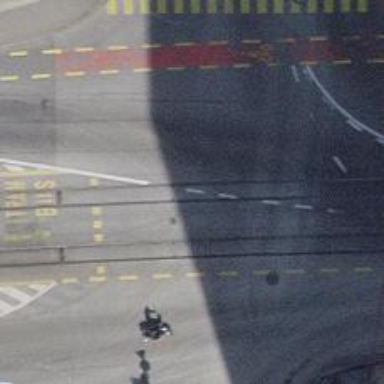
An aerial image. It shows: Secondary road with asphalt surface and cycle track on the right side.